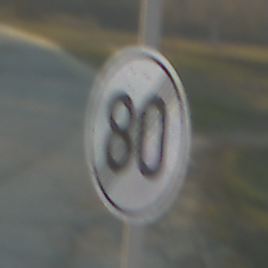
Verkehrszeichen: EndeGeschwindigkeit80
Umgebung: Outdoor, RoadRail
Tageszeit: SunriseSunset
Wetter: PartlyCloudy
Licht: Natural
Jahreszeit: NotSpecified
Kontrast: HighContrast